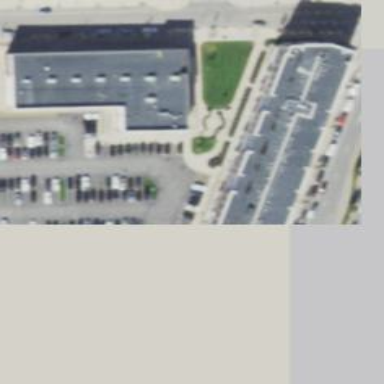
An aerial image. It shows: Parking space is available.